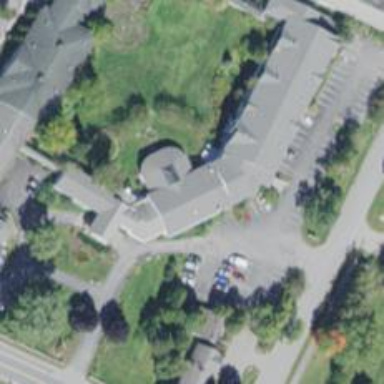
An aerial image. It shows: Conference centre.